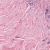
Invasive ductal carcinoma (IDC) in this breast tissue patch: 1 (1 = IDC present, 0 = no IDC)